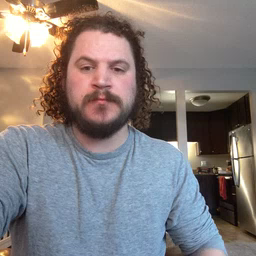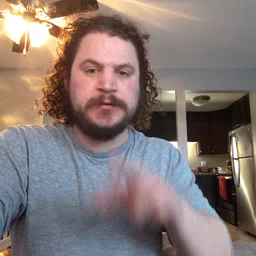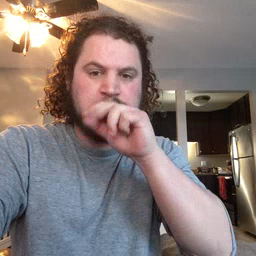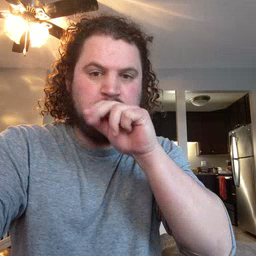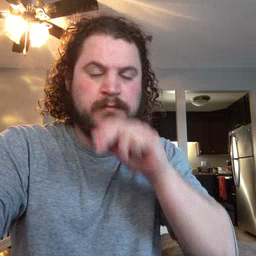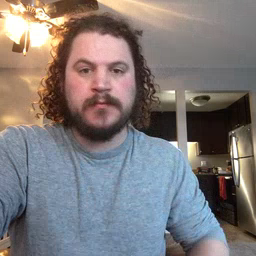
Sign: duck